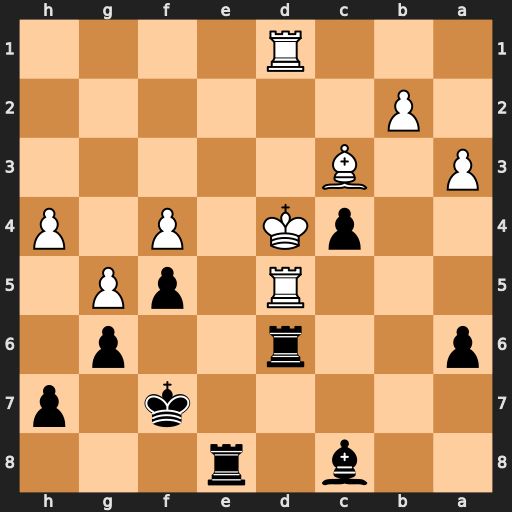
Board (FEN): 2b1r3/5k1p/p2r2p1/3R1pP1/2pK1P1P/P1B5/1P6/3R4
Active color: b
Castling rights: -
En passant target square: -
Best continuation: Rxd5+ Kxd5 Rd8+